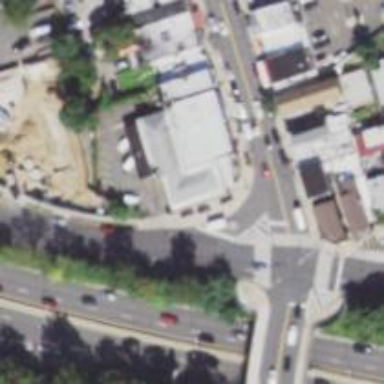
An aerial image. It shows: Unmarked road crossing.